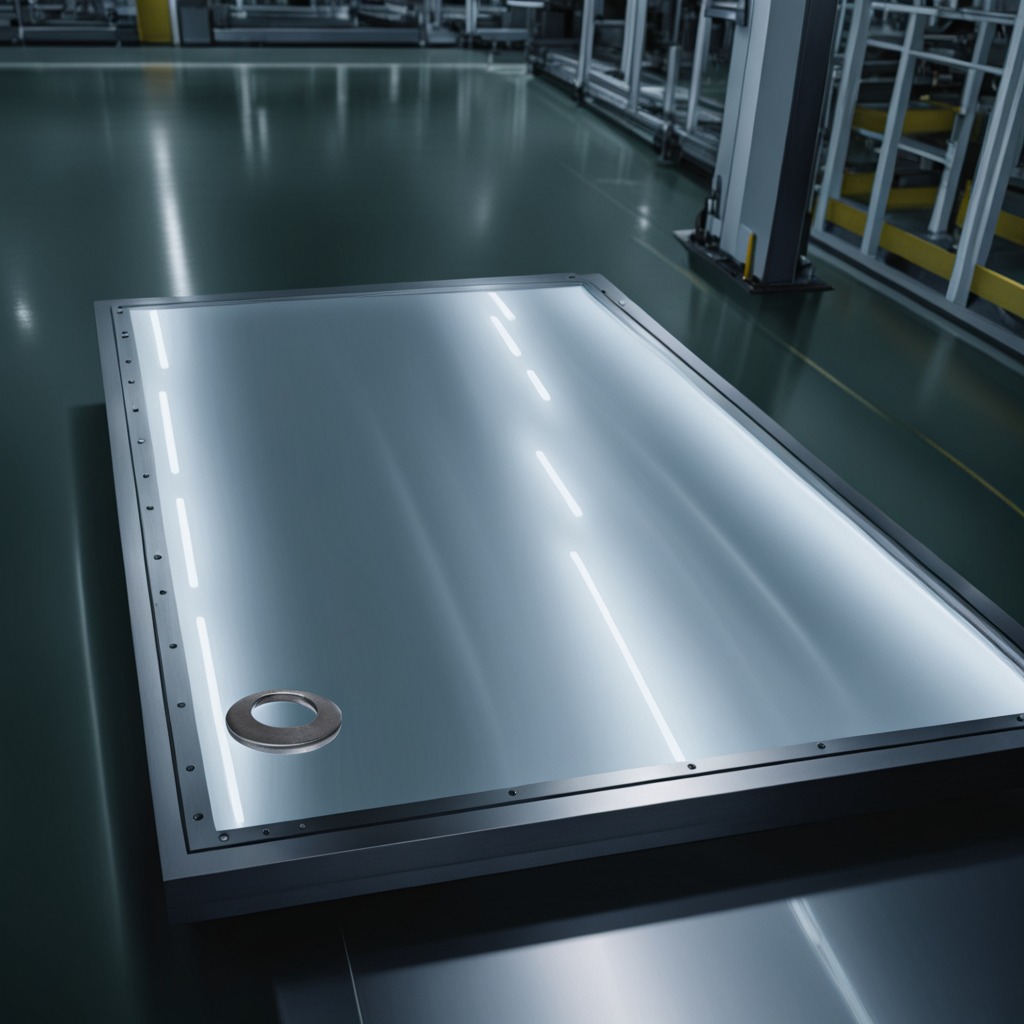
A flat metal washer is lying on the metal table in a machine shop under fluorescent lights.